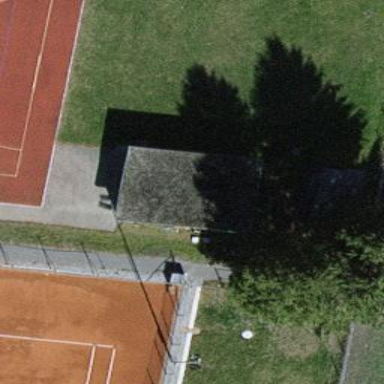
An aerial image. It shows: Shed.